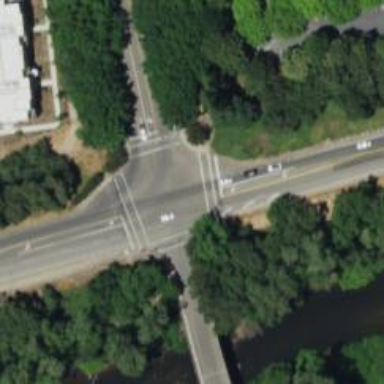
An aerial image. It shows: Crossing with line markings on the road.